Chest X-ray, PA view. Patient: 39 years old, sex M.
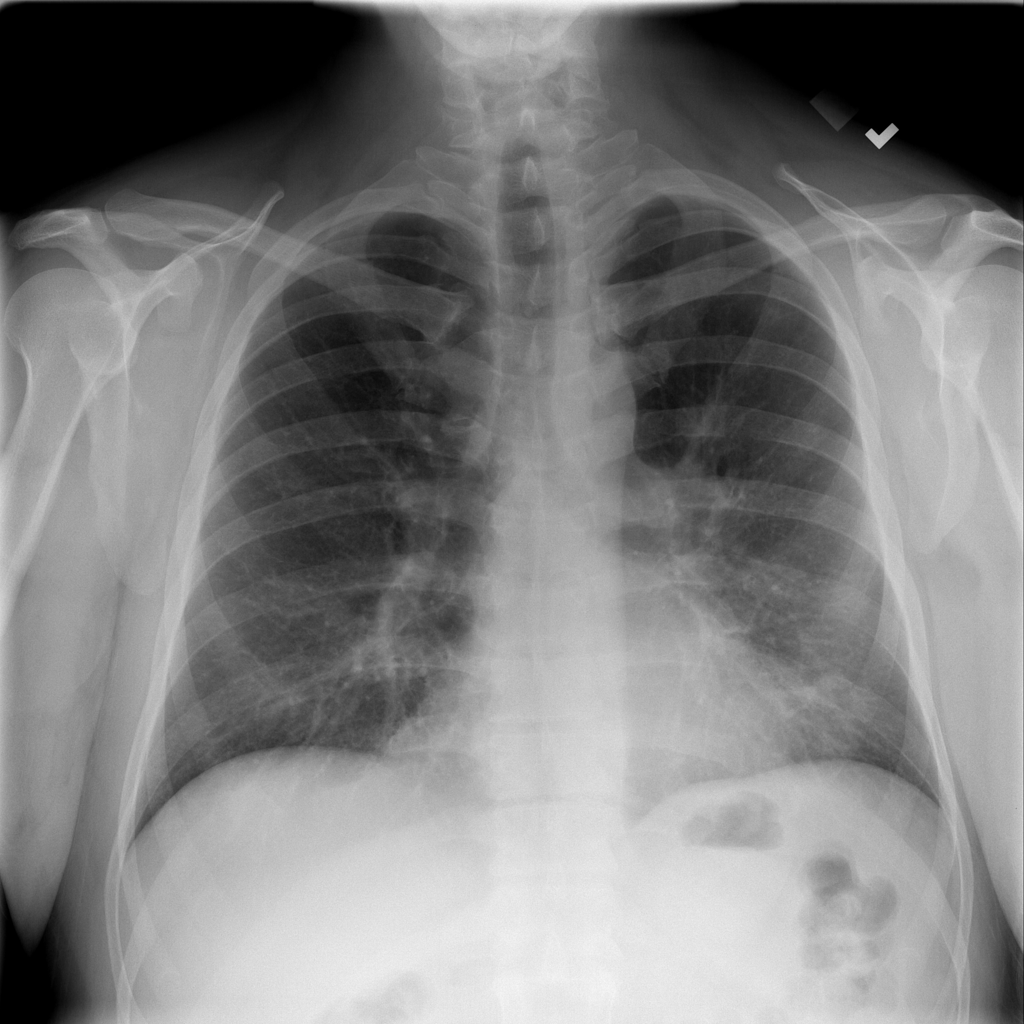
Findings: No Finding